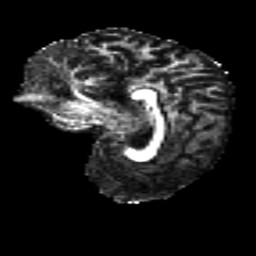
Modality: FA
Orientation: sagittal
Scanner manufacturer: siemens
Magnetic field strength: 3 T
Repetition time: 4.16 s
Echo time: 0.0806 s